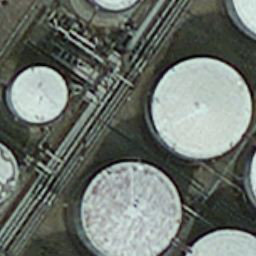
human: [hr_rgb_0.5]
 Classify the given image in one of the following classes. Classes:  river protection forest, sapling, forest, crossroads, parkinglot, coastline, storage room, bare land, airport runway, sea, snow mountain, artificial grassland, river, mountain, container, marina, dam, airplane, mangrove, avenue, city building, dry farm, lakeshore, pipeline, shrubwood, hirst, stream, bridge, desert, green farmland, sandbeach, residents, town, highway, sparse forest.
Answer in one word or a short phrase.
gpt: storage room